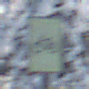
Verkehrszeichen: RadverkehrOhnePfeilsymbol
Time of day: MorningAfternoon
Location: Outdoor (Nature)
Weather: Clear
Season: Winter
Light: Natural